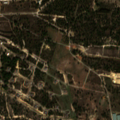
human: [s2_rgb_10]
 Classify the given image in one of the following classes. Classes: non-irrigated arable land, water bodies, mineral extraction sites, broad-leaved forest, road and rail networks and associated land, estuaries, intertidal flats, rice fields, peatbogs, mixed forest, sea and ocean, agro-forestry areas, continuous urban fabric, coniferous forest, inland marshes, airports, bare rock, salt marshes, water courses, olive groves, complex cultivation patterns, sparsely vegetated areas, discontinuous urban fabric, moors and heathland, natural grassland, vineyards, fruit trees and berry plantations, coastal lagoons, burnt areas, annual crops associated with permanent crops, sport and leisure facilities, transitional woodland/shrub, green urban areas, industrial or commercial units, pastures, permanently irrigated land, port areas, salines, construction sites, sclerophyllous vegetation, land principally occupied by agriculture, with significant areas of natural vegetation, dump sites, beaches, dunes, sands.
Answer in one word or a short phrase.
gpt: industrial or commercial units, broad-leaved forest, mixed forest, transitional woodland/shrub